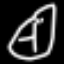
Label: clock